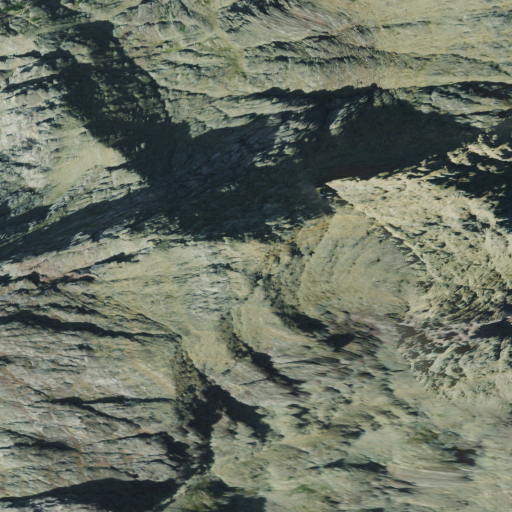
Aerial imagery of mountain in Montana named Mount Cannon containing barren land and evergreen forest